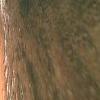
Label: land